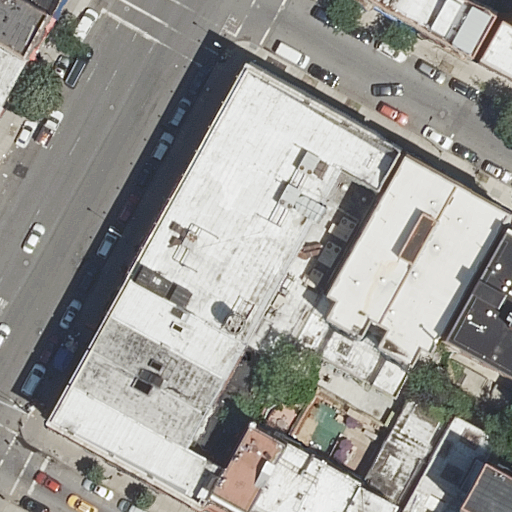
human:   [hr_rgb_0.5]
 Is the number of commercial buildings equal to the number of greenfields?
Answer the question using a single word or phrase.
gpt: yes

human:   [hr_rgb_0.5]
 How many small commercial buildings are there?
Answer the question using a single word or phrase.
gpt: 0

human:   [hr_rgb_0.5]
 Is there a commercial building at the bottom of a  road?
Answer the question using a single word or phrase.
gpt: no

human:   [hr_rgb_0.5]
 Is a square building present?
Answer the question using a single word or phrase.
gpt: no

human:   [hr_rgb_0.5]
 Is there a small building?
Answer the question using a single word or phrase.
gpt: yes

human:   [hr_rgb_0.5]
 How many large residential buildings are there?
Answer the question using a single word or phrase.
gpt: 3

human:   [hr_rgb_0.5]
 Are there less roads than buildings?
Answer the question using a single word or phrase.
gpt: yes

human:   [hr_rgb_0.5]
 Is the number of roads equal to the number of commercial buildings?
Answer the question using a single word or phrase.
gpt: no

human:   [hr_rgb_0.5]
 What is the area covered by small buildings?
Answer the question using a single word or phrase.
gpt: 188m2

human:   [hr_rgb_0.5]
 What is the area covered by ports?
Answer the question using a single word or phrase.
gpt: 0m2

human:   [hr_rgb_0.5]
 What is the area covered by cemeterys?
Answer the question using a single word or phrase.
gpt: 0m2

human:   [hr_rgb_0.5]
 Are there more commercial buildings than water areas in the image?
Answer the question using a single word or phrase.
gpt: no

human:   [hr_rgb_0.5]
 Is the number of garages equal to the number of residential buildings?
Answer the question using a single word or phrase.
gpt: no

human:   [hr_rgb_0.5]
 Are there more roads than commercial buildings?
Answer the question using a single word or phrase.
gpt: yes

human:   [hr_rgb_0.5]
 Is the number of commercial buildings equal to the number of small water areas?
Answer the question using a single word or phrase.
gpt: yes

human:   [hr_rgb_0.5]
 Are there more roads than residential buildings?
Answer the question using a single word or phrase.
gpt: no

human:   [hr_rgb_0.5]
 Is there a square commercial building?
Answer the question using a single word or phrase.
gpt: no

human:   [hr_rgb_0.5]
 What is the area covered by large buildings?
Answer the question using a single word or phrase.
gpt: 2774m2

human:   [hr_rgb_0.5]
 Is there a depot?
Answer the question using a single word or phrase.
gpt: no

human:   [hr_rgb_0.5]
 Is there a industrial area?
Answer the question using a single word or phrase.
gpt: no

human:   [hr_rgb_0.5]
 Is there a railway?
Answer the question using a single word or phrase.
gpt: no

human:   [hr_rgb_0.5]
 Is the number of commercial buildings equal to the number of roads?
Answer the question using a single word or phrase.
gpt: no

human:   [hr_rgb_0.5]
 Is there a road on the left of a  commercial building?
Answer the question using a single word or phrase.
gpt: no

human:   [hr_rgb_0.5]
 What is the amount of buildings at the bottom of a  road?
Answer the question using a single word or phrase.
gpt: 12

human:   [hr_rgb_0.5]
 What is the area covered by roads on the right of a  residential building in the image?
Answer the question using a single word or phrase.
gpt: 0m2

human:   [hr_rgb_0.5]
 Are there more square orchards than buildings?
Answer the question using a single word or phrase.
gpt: no

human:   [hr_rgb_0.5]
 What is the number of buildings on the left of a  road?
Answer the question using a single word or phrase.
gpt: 9

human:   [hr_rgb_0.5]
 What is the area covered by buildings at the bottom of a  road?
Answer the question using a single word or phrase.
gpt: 3282m2

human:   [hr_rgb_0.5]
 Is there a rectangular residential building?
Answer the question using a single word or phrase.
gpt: yes

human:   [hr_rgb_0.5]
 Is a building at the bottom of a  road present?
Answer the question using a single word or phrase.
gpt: yes

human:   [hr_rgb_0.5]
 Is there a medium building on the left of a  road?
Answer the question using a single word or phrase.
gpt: yes

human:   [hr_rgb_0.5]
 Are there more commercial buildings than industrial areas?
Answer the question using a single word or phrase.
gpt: no

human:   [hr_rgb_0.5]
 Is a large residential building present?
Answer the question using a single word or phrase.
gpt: yes

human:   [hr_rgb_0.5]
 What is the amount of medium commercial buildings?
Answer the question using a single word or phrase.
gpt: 0

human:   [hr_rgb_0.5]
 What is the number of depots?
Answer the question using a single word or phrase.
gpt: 0

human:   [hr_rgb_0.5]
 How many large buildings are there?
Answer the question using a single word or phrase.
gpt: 3